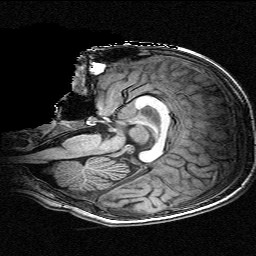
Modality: T1w
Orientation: sagittal
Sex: female
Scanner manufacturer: siemens
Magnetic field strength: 3 T
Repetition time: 2.3 s
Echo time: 0.00336 s